Question: It's a really wierd problem
I'm trying to create an Object with type 'imLol' and I'm getting the following error:
'''
org.apache.jasper.JasperException: Unable to compile class for JSP:
An error occurred at line: 13 in the jsp file: /yBillie.jsp
imLol cannot be resolved to a type
10: </head>
11: <body>
12: <%
13: imLol x = new imLol();
14: List<Object[]> r = x.xgetNearCoupons();
15: Users z = Users.getInstance();
16:
An error occurred at line: 13 in the jsp file: /yBillie.jsp
imLol cannot be resolved to a type
10: </head>
11: <body>
12: <%
13: imLol x = new imLol();
14: List<Object[]> r = x.xgetNearCoupons();
15: Users z = Users.getInstance();
16:
'''
i.e. the class 'imLol' not found
but in the same time I can use the object 'Users' which in the same class. what's going on?
yBillie.jsp:
'''
<%@page import="java.util.List"%>
<%@page import="implementations.*" %>
<%@ page language="java" contentType="text/html; charset=ISO-8859-1"
pageEncoding="ISO-8859-1"%>
<!DOCTYPE html PUBLIC "-//W3C//DTD HTML 4.01 Transitional//EN" "http://www.w3.org/TR/html4/loose.dtd">
<html>
<head>
<meta http-equiv="Content-Type" content="text/html; charset=ISO-8859-1">
<title>Insert title here</title>
</head>
<body>
<%
imLol x = new imLol();
List<Object[]> r = x.xgetNearCoupons();
Users z = Users.getInstance();
%>
</body>
</html>
'''
imLol.java:
'''
package implementations;
import java.util.List;
import org.hibernate.SQLQuery;
import org.hibernate.Session;
public class imLol {
public List<Object[]> xgetNearCoupons() {
Session s = Controller.getSessionFactroy().openSession();
s.beginTransaction();
String mylat = "33.207933", mylng = "35.570246";
int R = 6371;
SQLQuery query = s.createSQLQuery("SELECT * FROM Businesses WHERE CAST(business_id AS DECIMAL(10) = 1");
List<Object[]> l = query.list();
s.getTransaction().commit();
return l;
}
}
'''
Eclipse diagram:

eclipse doesn't make a red line below the 'imLol', but when I change it, to 'gjioarege', for example, it does.. what's wrong here?
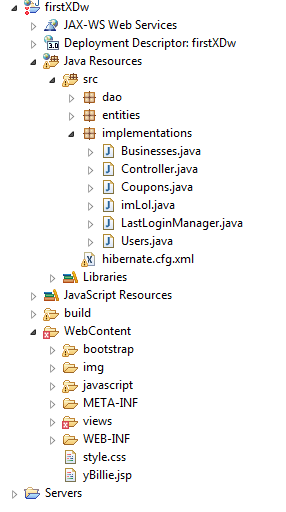
Answer: There is on the project that means it is the
You can view the problem tab by pressing followed by .
In problem tab you will see the errors and warnings as well.
To solve the problem follow these steps
1. Right click on the project
2. Build path ----> Configure Build Path...
3. Click Libraries tab
There might be problem with or
- - - - - - - - -
---
, because scriptlets shouldn't be used in JSPs for more than a decade. Learn the JSP <URL>, and use servlet for the Java code.
See <URL>